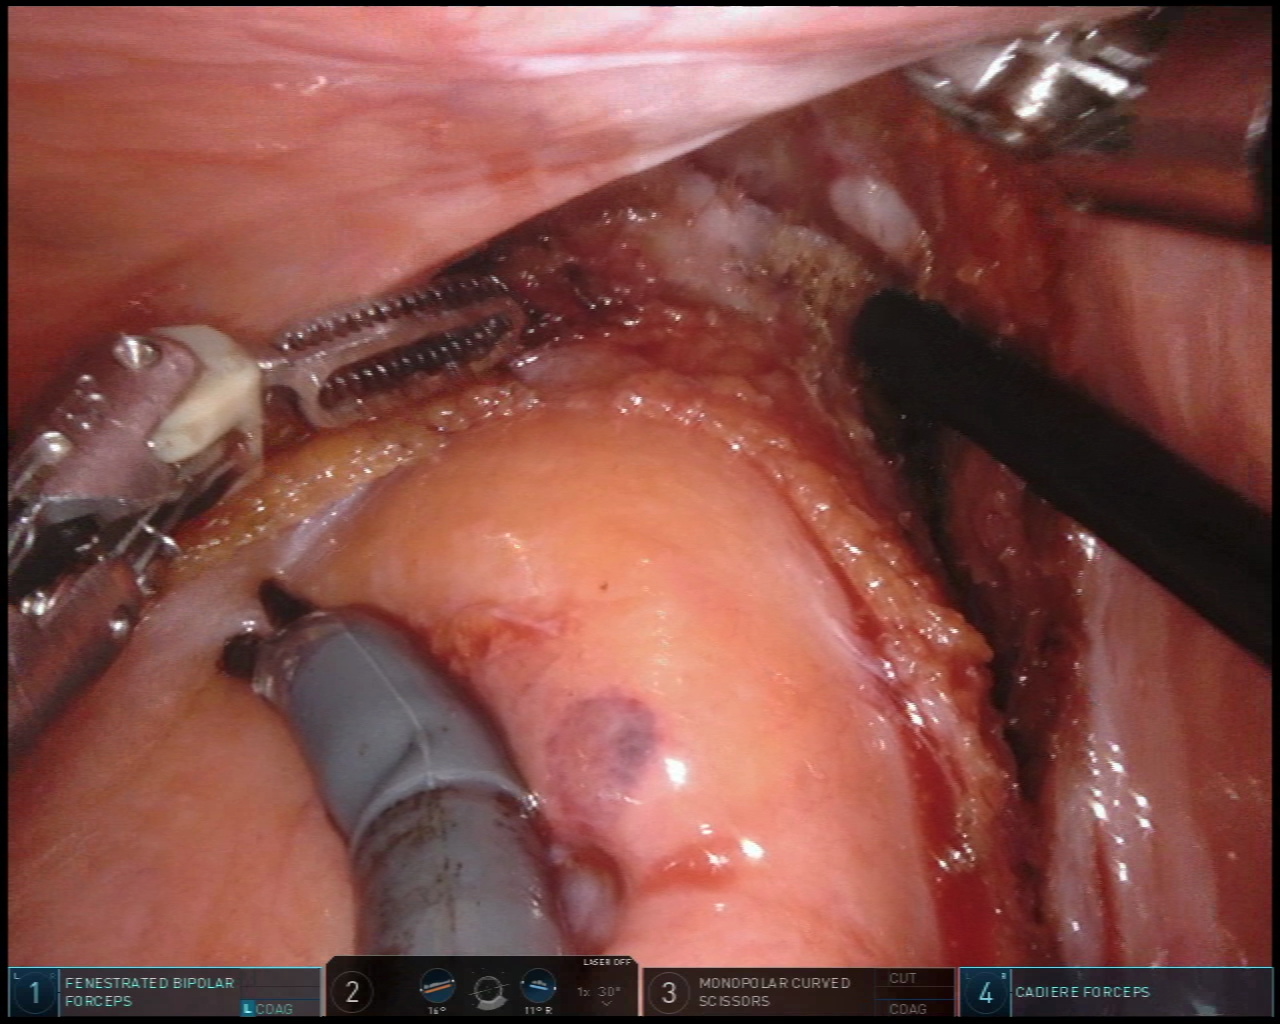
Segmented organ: vesicular_glands
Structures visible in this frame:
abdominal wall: no
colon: no
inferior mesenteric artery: no
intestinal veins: no
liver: no
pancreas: no
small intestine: no
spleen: no
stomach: no
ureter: no
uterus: no
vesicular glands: yes